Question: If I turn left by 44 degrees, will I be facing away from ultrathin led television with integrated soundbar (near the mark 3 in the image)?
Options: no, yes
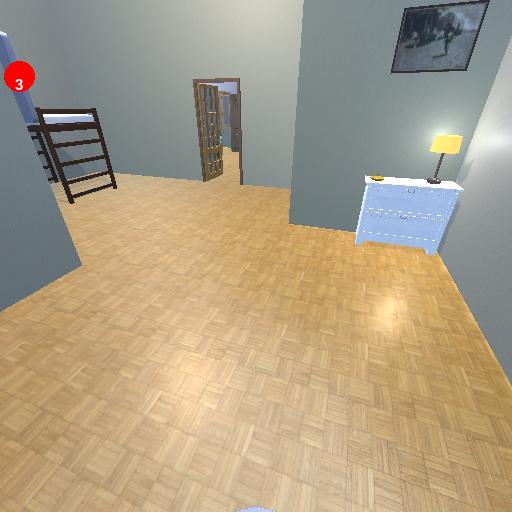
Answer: no